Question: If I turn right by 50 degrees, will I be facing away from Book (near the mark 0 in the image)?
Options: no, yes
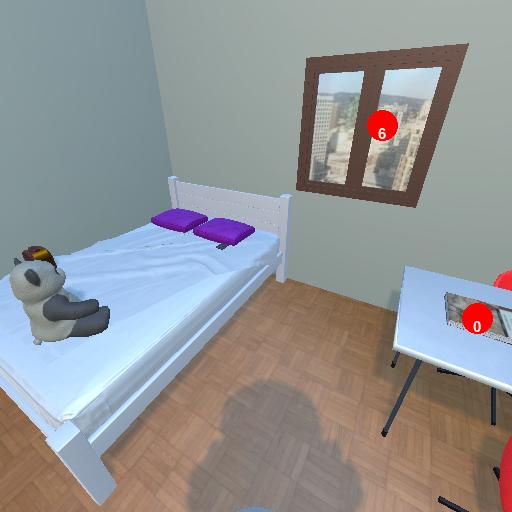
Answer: no